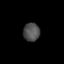
Tissue: prostate
Cell type: Epithelial cells
Senescence score: 0.2955
Nuclear area (px): 294
Mean DAPI intensity: 79.558